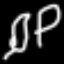
Label: leaf